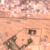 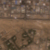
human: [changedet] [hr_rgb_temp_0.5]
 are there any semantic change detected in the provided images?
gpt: No change in this area.